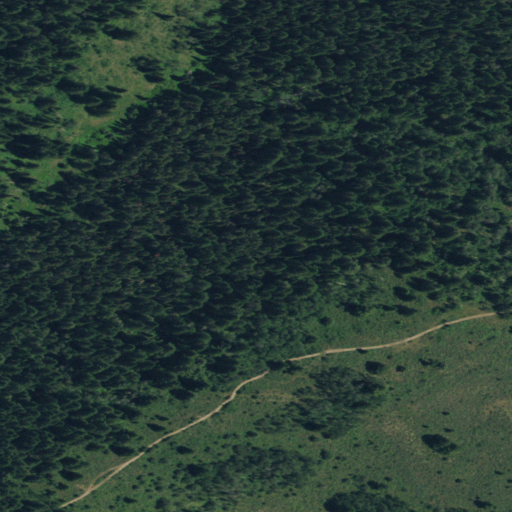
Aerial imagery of ridge(s) in Idaho named Long Ridge containing evergreen forest, shrub, and deciduous forest